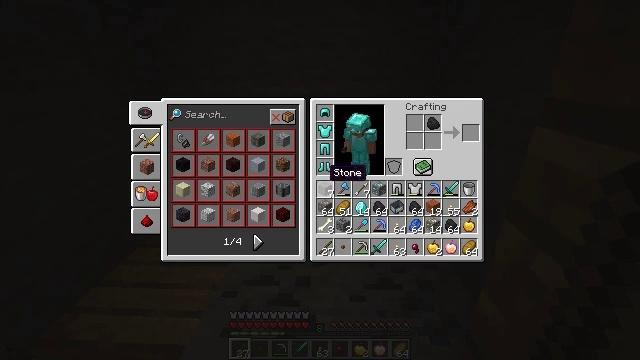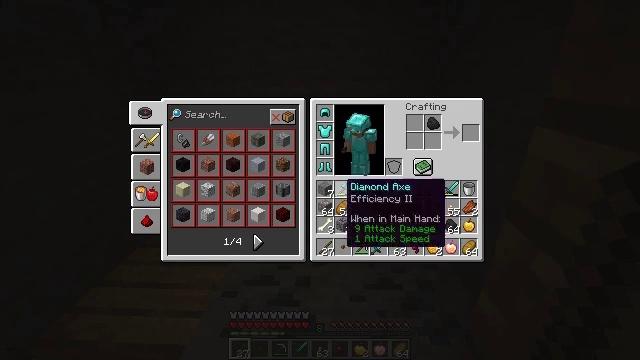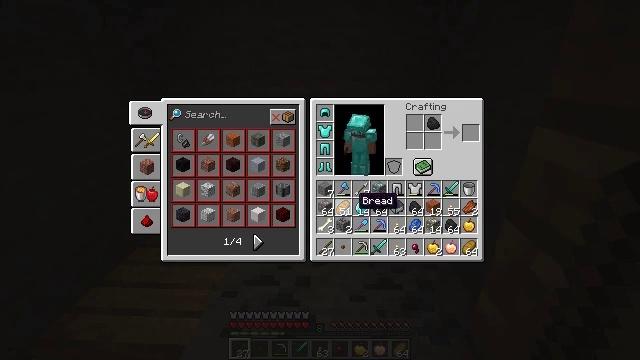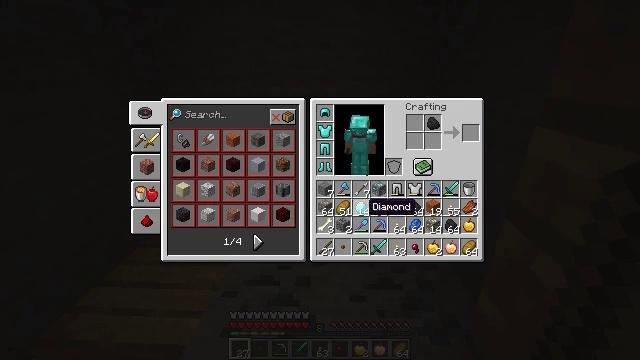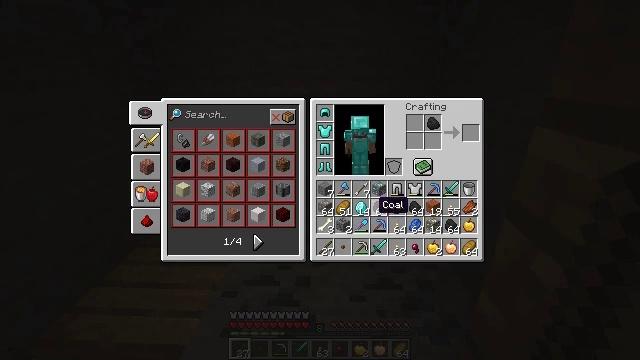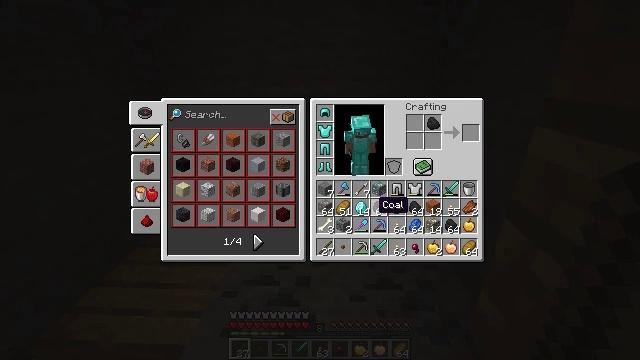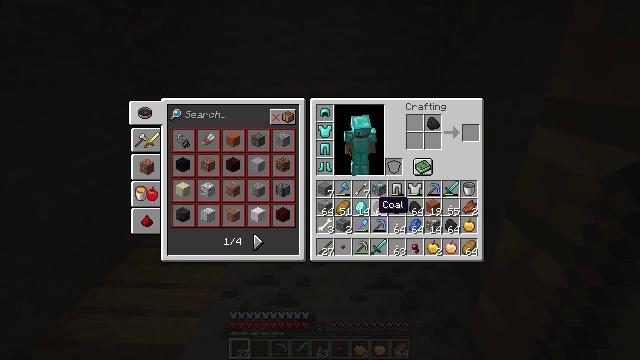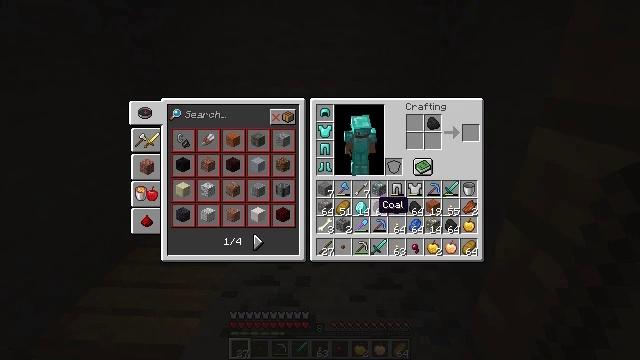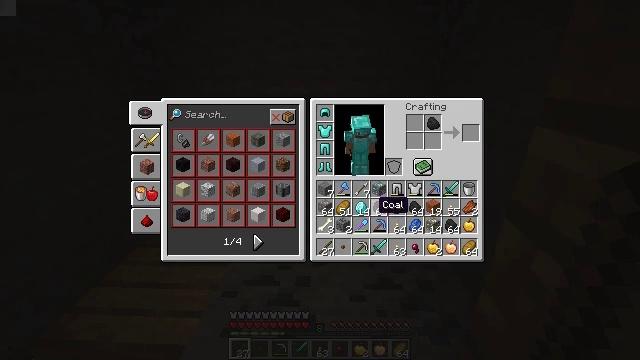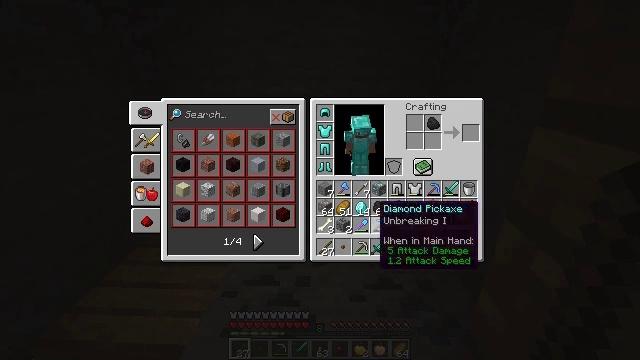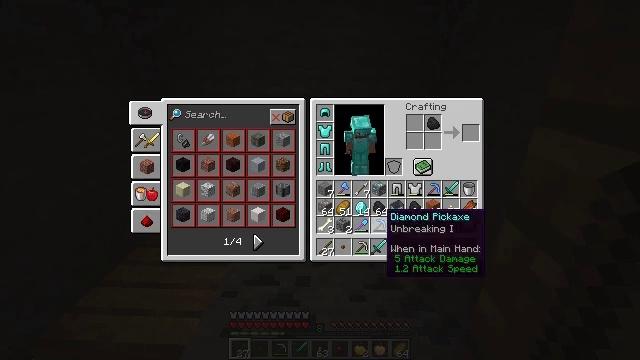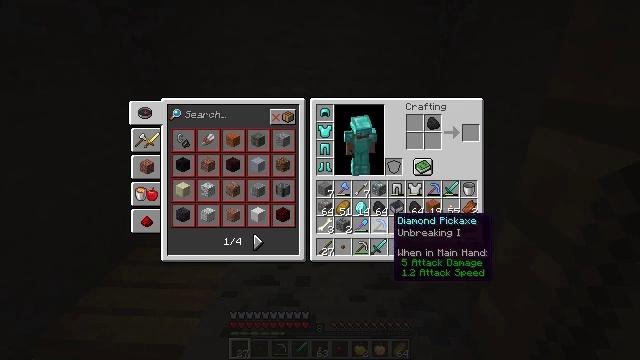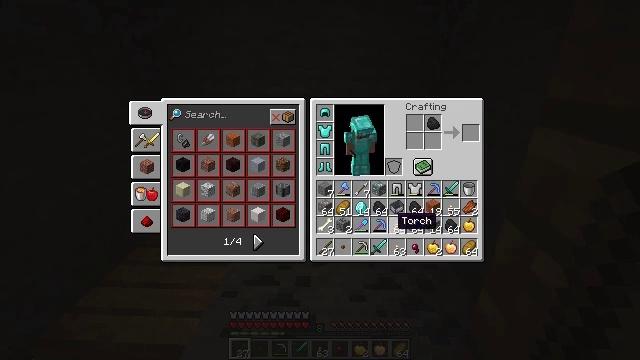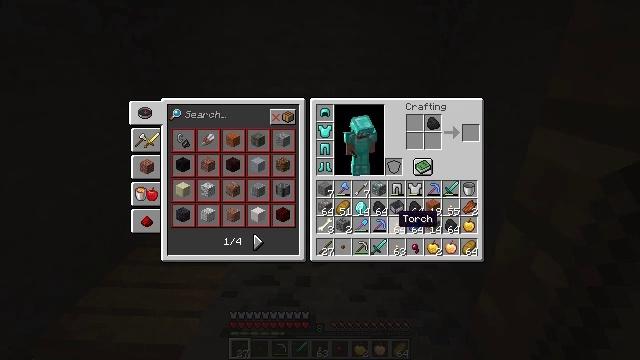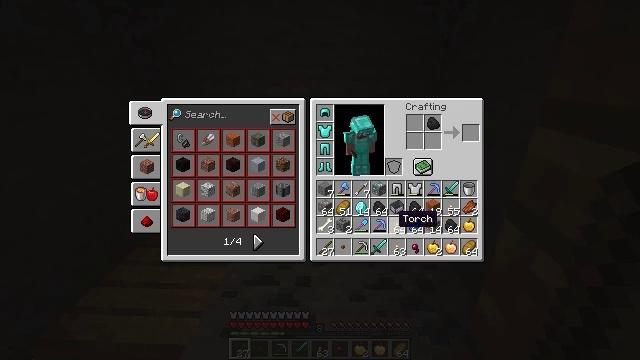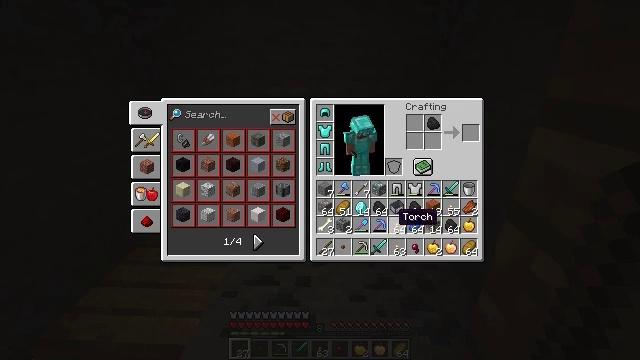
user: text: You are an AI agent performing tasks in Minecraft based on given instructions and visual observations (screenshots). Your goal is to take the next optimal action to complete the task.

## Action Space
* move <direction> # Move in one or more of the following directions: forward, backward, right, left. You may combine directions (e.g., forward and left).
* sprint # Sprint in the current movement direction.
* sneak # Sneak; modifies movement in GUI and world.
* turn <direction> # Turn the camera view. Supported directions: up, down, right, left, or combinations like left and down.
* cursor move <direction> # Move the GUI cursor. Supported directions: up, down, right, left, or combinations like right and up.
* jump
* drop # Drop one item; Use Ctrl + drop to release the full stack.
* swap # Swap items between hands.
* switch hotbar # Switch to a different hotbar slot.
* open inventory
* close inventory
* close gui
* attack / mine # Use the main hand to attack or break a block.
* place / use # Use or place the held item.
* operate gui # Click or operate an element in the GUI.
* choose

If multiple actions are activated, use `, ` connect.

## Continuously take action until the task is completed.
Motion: motion action
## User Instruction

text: Drop a coal ore.
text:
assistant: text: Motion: cursor move right and down
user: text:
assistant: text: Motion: cursor move right and down
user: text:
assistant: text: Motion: cursor move right
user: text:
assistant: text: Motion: cursor move right
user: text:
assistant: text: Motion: no_op
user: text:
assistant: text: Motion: no_op
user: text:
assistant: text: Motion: no_op
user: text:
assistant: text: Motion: no_op
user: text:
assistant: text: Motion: no_op
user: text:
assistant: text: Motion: cursor move right and down
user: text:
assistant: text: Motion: cursor move right
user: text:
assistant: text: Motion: no_op
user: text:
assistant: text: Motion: no_op
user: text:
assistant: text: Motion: no_op
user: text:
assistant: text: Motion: no_op
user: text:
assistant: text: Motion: no_op
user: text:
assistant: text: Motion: no_op
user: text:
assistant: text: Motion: no_op
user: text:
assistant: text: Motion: cursor move left
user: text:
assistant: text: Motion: no_op
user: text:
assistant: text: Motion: no_op
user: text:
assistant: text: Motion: no_op
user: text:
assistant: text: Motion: no_op
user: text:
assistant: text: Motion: no_op
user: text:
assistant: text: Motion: no_op
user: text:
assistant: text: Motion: no_op
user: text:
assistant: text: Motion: no_op
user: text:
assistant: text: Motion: no_op
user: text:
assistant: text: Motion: no_op
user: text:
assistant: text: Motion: no_op